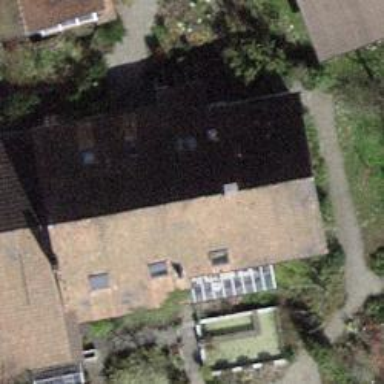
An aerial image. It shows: Residential building with tile roof.